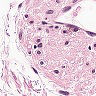
Metastatic tissue present: no